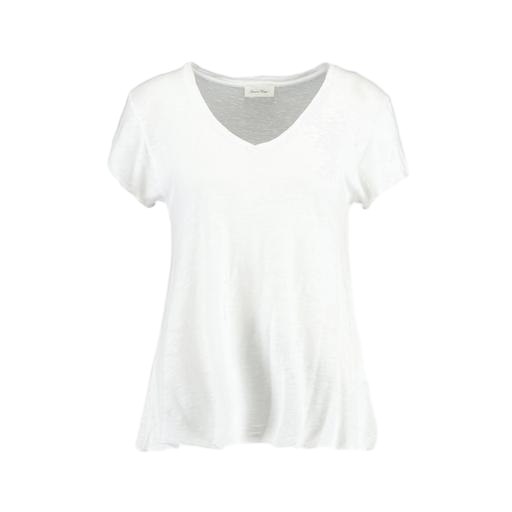
white v-neck slub t-shirt, white v-neck jersey tee, white v-neck t-shirt only macy, white background